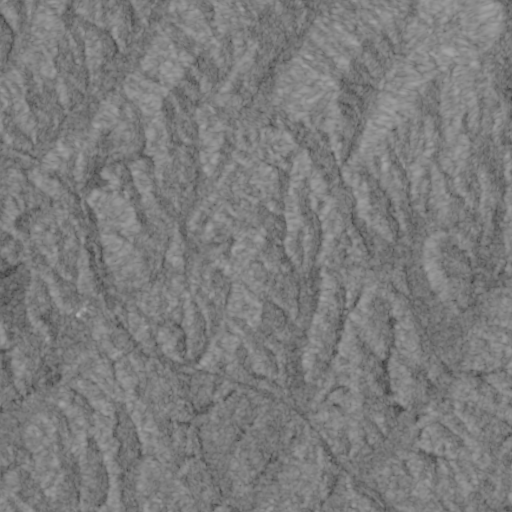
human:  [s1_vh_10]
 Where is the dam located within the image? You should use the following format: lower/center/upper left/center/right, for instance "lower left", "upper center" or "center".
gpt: The dam is located in the center left of the image.
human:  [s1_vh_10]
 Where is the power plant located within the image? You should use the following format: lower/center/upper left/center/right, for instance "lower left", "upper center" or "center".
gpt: The power plant is located in the lower left of the image.
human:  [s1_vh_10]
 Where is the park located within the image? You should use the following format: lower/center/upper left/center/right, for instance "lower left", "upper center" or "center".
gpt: There is no park in the image.

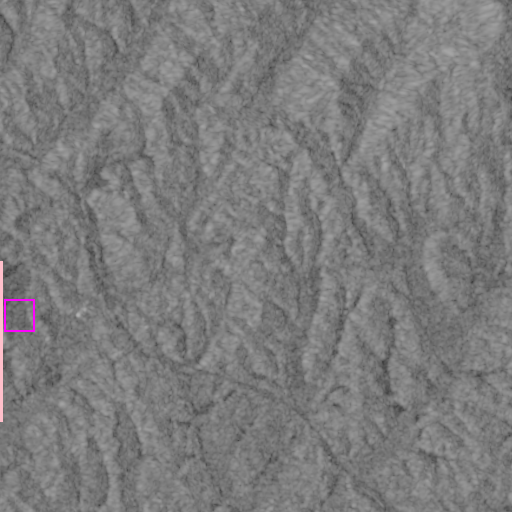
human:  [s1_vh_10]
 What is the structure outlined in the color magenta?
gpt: The structure outlined in magenta is a dam.
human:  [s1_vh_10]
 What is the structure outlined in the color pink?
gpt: The structure outlined in pink is a power plant.
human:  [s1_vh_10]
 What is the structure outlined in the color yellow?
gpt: There is no yellow outline.